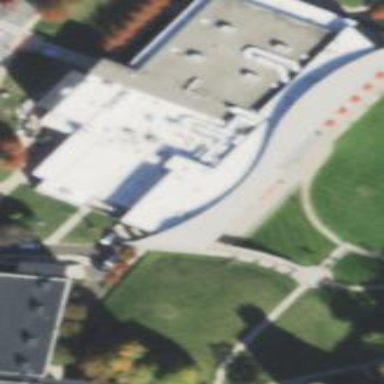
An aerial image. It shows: Sports center building.